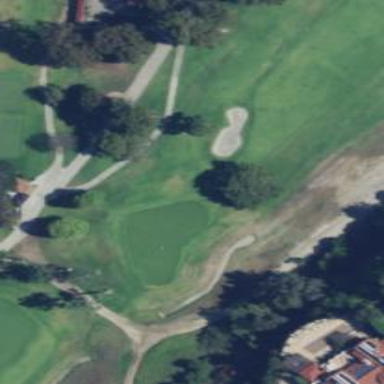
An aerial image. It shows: View of golf hole.